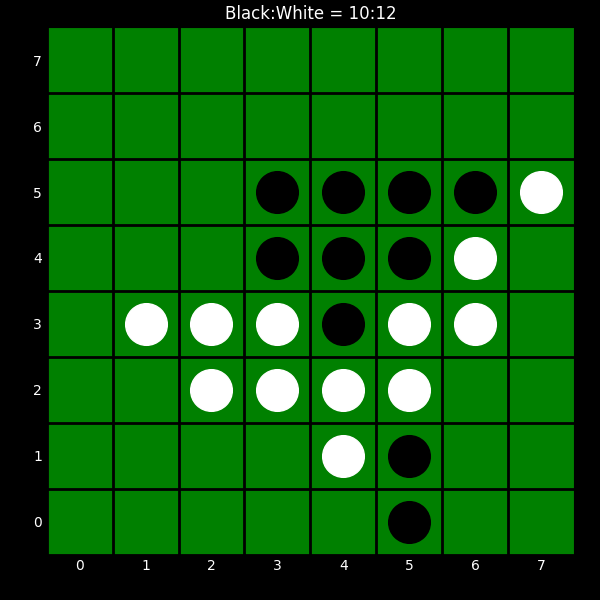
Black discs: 10
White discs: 12